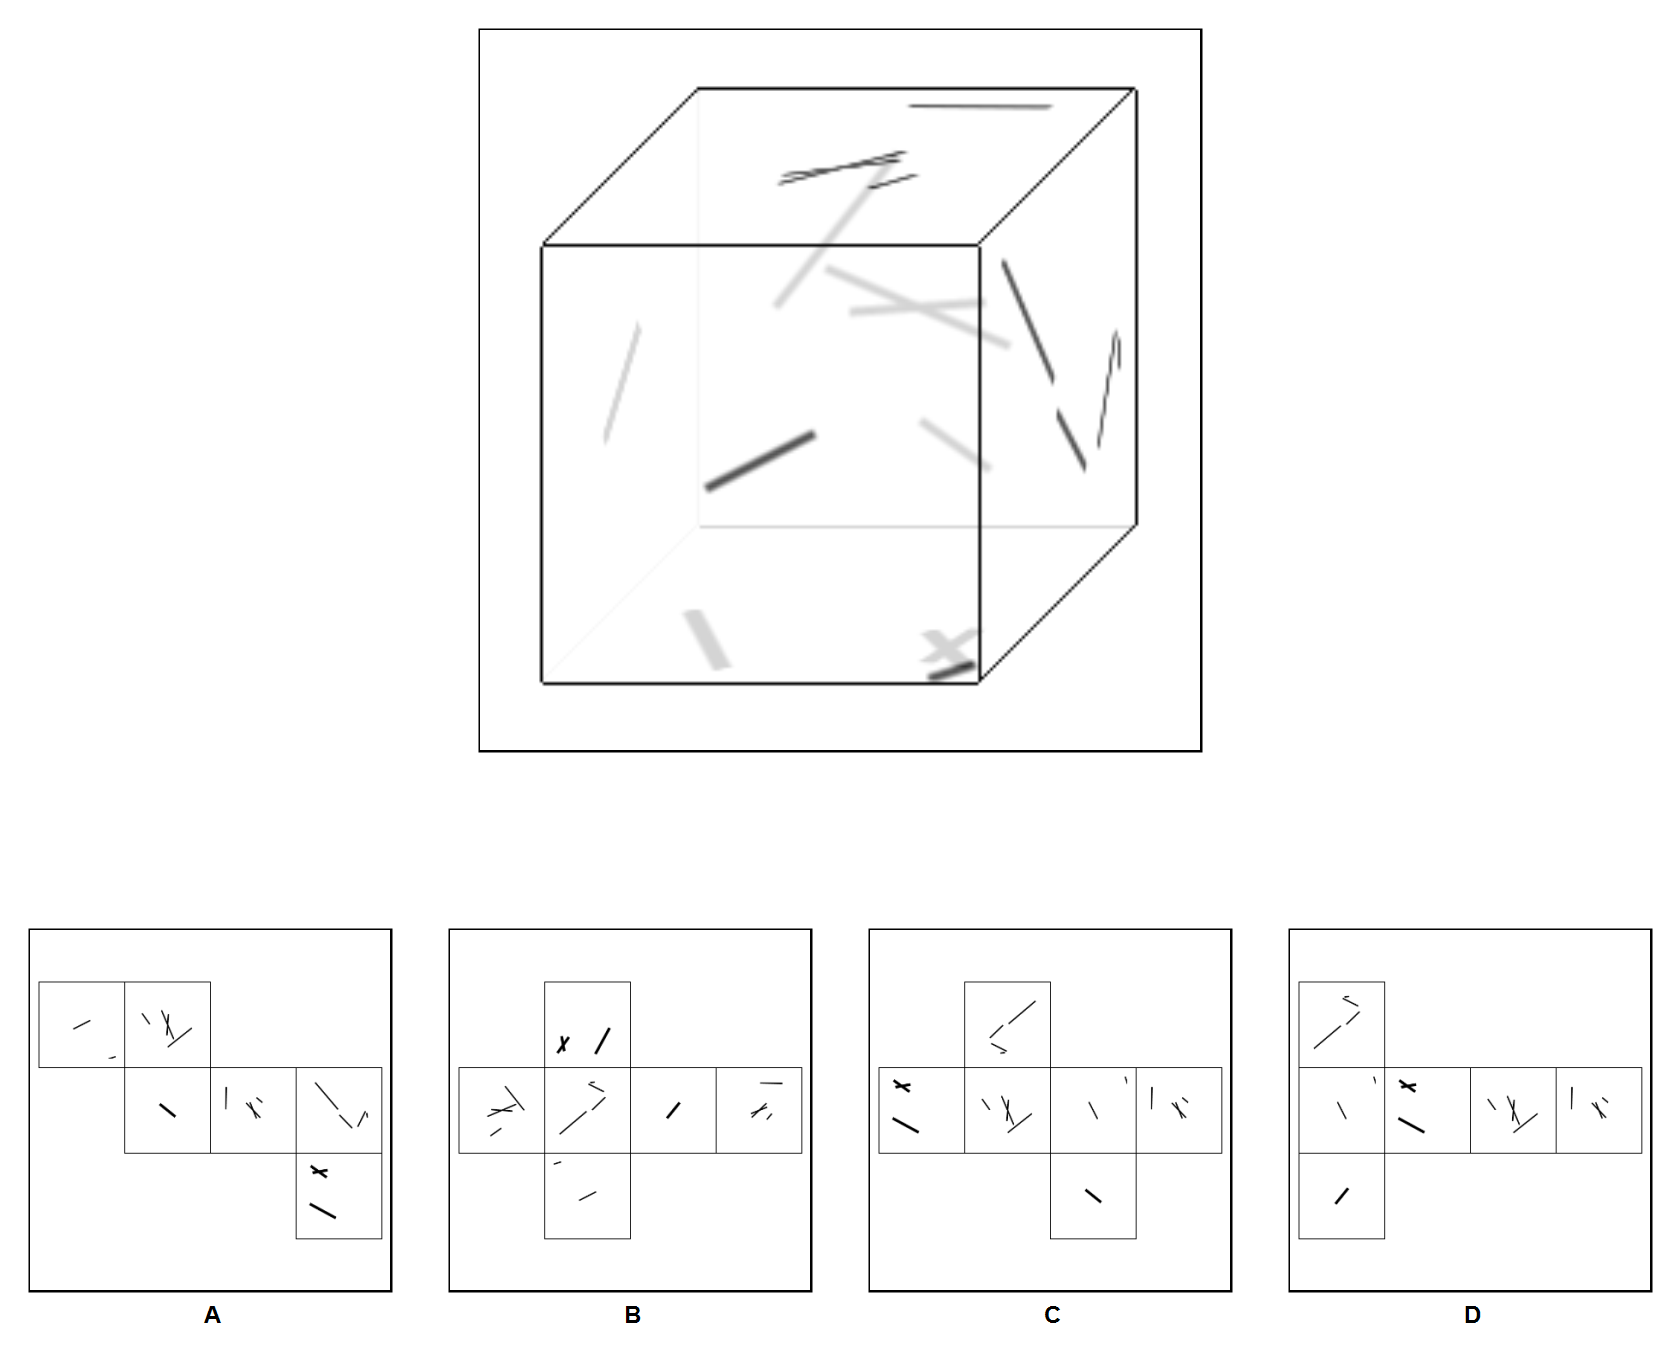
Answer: D